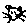
Label: cat